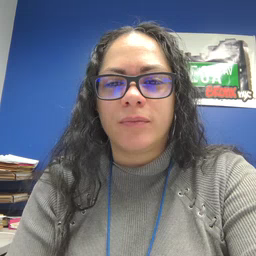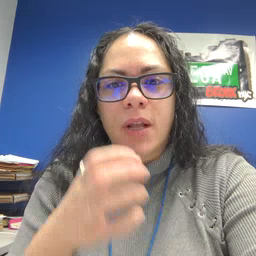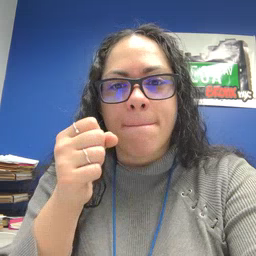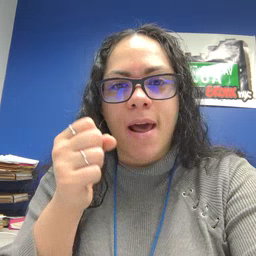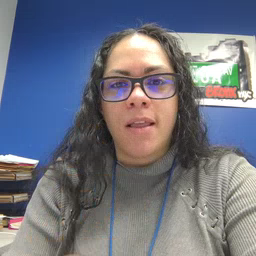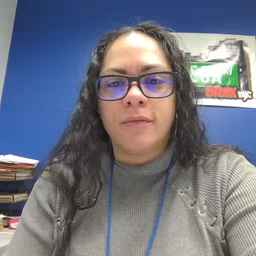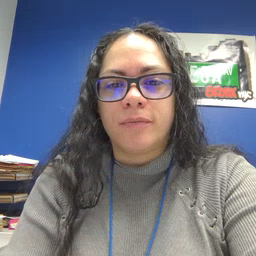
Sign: milk